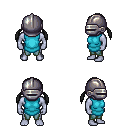
a pixel art fantasy rpg character, male body template, dark elf, purple skin, teal tunic, teal pants, gray twin-tailed hairstyle, metal helm, four views (front, back, left, right), 2x2 character sprite sheet, small pixel art, hard edges, no anti-aliasing